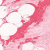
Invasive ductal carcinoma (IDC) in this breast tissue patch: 0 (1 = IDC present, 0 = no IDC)